Question: I want to create a menu with dropdown but dropdown won't work.
It my fiddle. there is a code for that button but it don't show. I don't know why. Here is my fiddle:
<URL>
'''
<ul class="dropdown-menu" role="menu">
<li><a href="#">Action</a></li>
<li><a href="#">Another action</a></li>
<li><a href="#">Something else here</a></li>
<li class="divider"></li>
<li><a href="#">Separated link</a></li>
</ul>
'''
I use bootstrap 3.0
Here is image how it looks like :

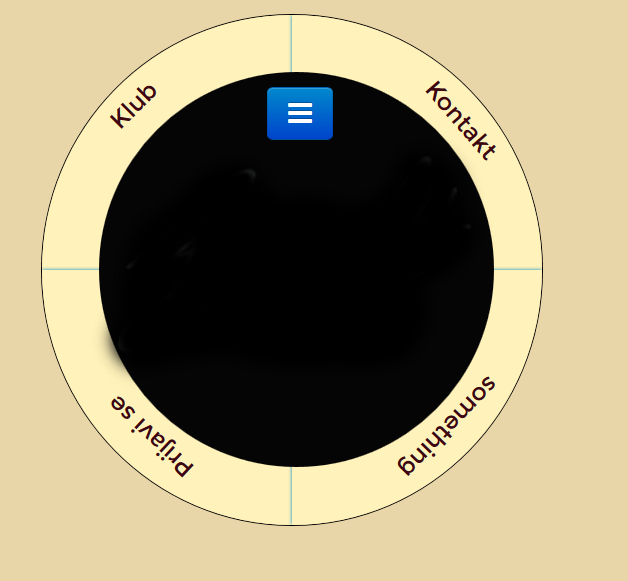
Answer: Remove overflow:hidden of div and img from css and assign to .wrapper
<URL>
'''
.wrapper{
border: 1px solid black;
margin: 4em auto;
position: relative;
width: 502px;overflow:hidden;
}
'''